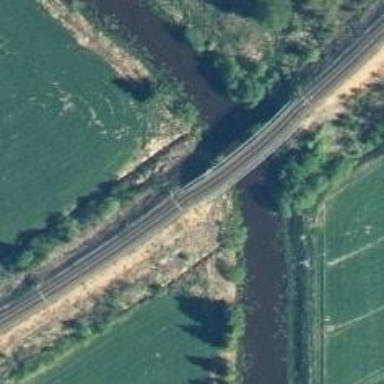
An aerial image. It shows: Bridge used by trains with continuous electrified contact lines.